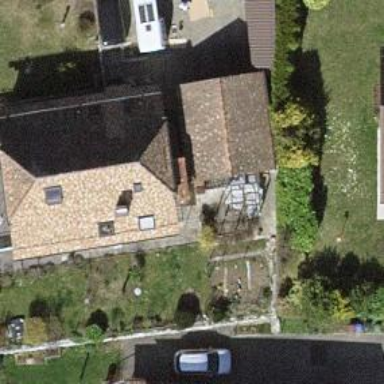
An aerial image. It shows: Simple and straightforward house.